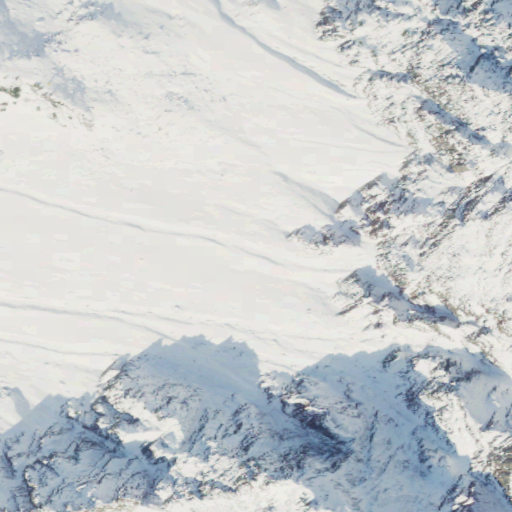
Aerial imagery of mountain in Washington named Snowgrass Mountain containing barren land, evergreen forest, and shrub